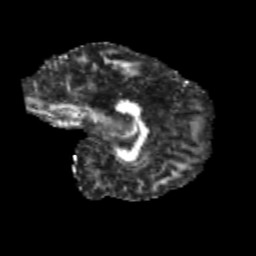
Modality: FA
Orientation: sagittal
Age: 11
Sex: male
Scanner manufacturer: siemens
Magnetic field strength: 3 T
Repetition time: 3.8 s
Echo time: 0.07 s